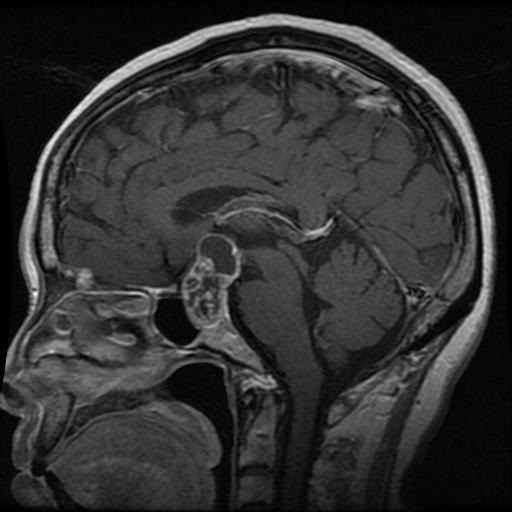
Label: pituitary